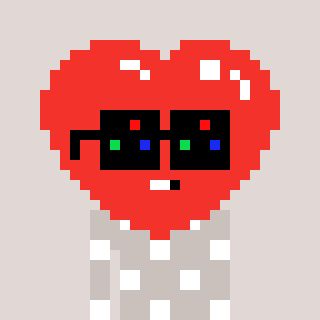
a pixel art character with square black sunglasses, a heart-shaped head and a foggrey-colored body on a warm background